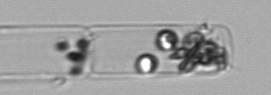
Label: Guinardia_delicatula_TAG_internal_parasite